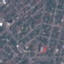
Land use / land cover: Residential